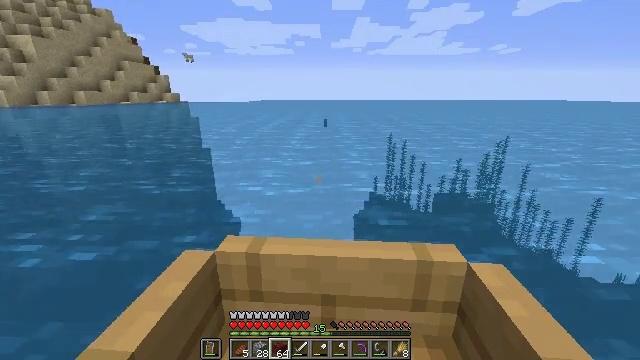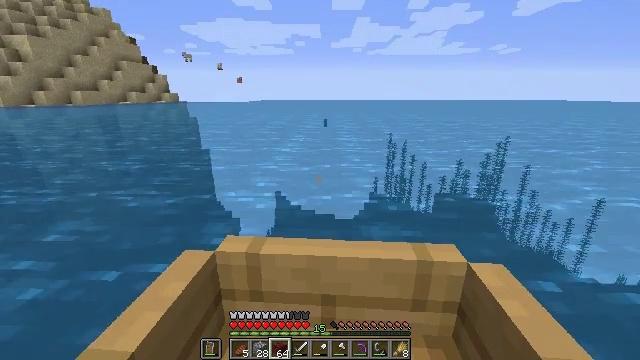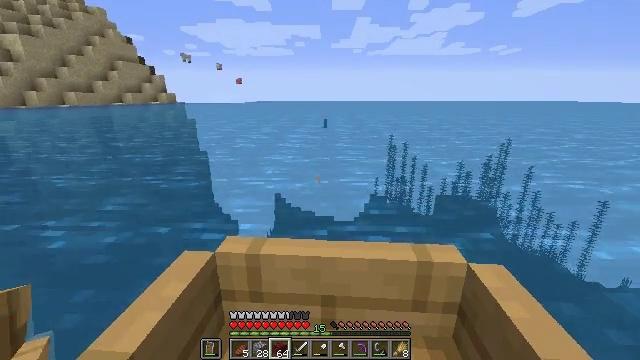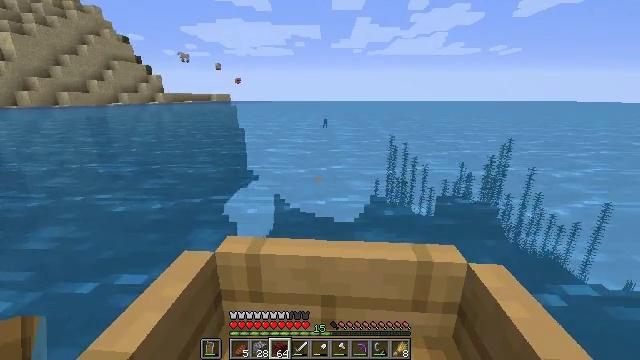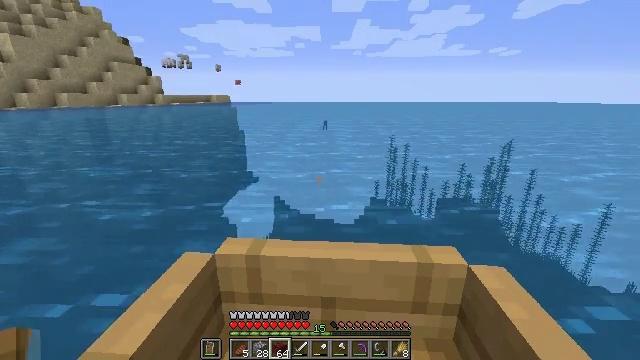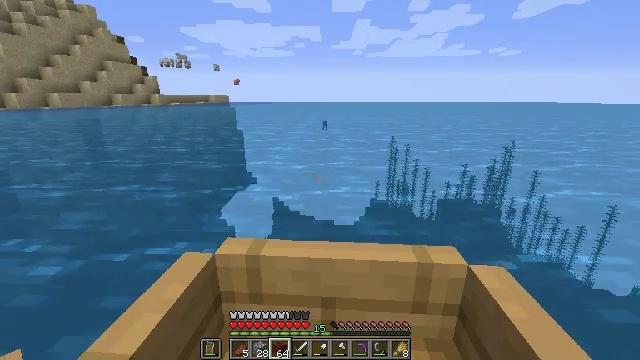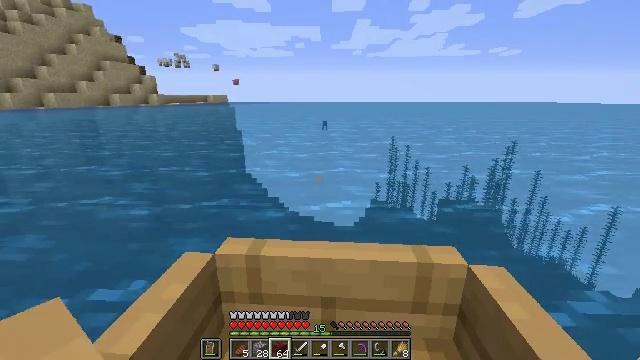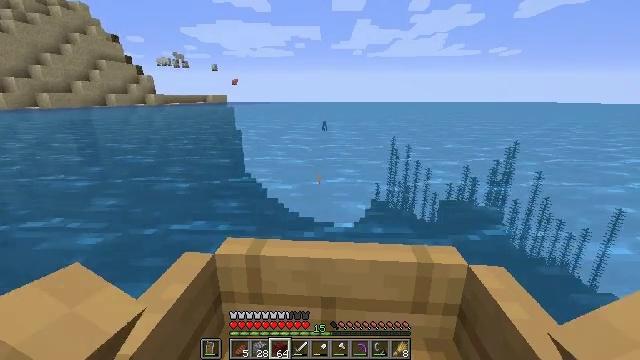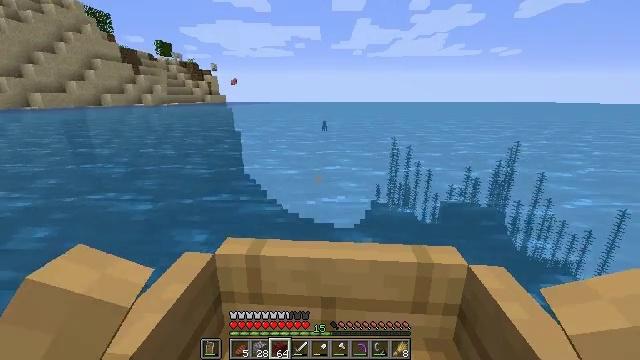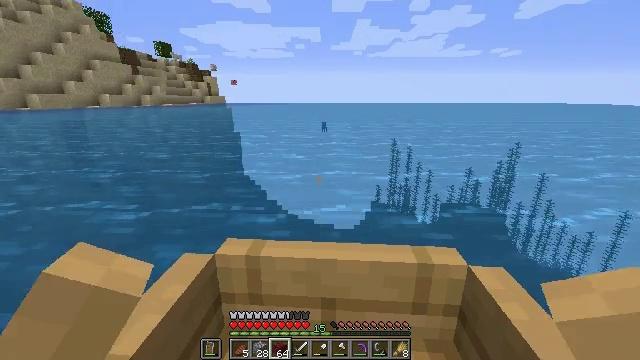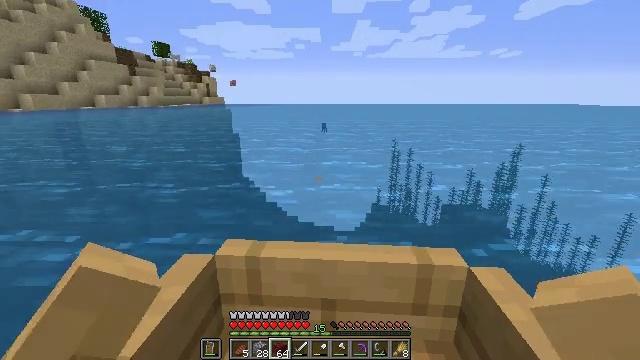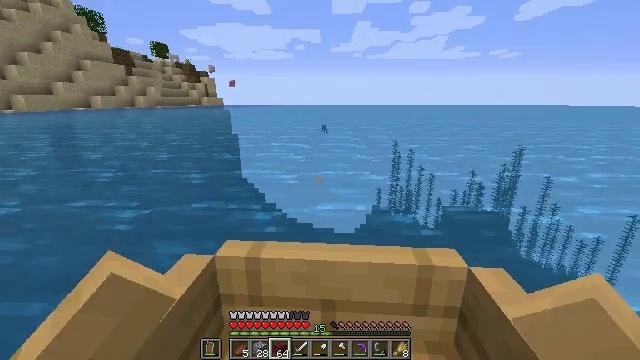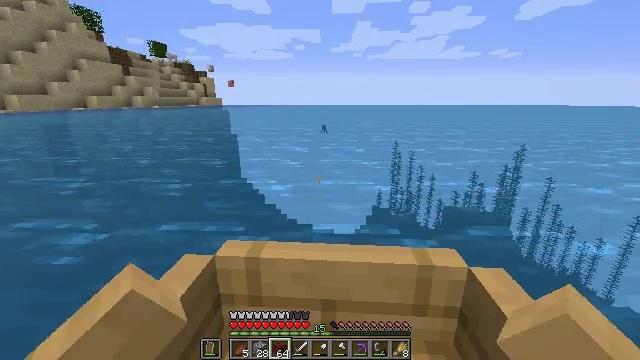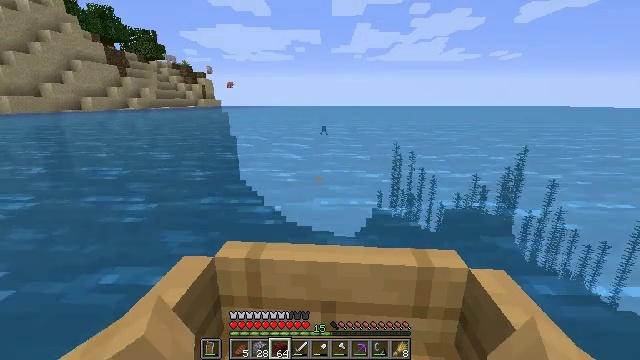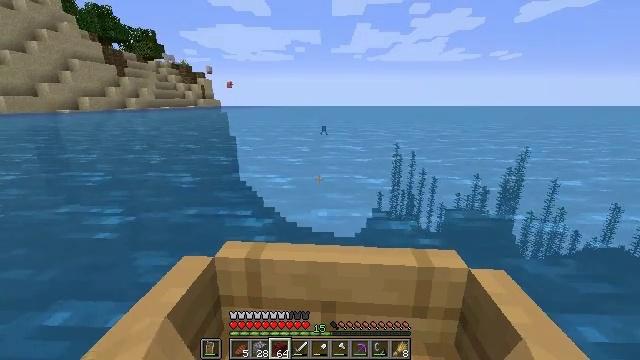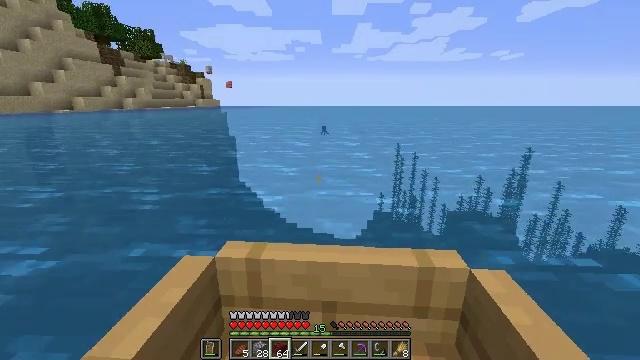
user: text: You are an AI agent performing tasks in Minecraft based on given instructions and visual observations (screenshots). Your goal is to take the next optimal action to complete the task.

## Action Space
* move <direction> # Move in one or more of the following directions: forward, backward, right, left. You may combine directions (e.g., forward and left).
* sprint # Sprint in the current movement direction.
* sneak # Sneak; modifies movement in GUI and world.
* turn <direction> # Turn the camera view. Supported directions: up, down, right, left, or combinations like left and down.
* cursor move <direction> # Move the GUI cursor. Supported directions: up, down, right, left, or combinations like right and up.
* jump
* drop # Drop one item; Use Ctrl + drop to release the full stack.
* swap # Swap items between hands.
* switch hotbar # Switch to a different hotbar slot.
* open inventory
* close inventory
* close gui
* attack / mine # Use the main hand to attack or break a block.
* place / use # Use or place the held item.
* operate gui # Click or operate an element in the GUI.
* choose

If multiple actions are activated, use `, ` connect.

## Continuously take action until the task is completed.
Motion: motion action
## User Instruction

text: craft item air
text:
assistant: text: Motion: move forward
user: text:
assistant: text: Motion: move forward
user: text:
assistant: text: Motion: move forward
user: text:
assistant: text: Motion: move forward
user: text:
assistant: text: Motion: move forward
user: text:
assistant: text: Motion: move forward
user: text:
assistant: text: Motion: move forward
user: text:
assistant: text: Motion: move forward
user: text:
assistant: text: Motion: move forward
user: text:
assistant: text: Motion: move forward
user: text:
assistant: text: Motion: move forward
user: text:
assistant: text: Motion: move forward
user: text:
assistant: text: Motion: move forward
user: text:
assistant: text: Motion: move forward
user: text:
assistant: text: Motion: move forward
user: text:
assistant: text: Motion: move forward
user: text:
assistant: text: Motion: move forward
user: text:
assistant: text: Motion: move forward
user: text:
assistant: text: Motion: move forward
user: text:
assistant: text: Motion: move forward
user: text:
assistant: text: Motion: move forward
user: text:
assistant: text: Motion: move forward
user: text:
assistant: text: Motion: move forward
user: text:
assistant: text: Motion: move forward
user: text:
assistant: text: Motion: move forward
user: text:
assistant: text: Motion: move forward
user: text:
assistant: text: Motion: move forward
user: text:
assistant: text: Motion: move forward
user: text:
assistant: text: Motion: move forward
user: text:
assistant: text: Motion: move forward